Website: walmart
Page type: cart
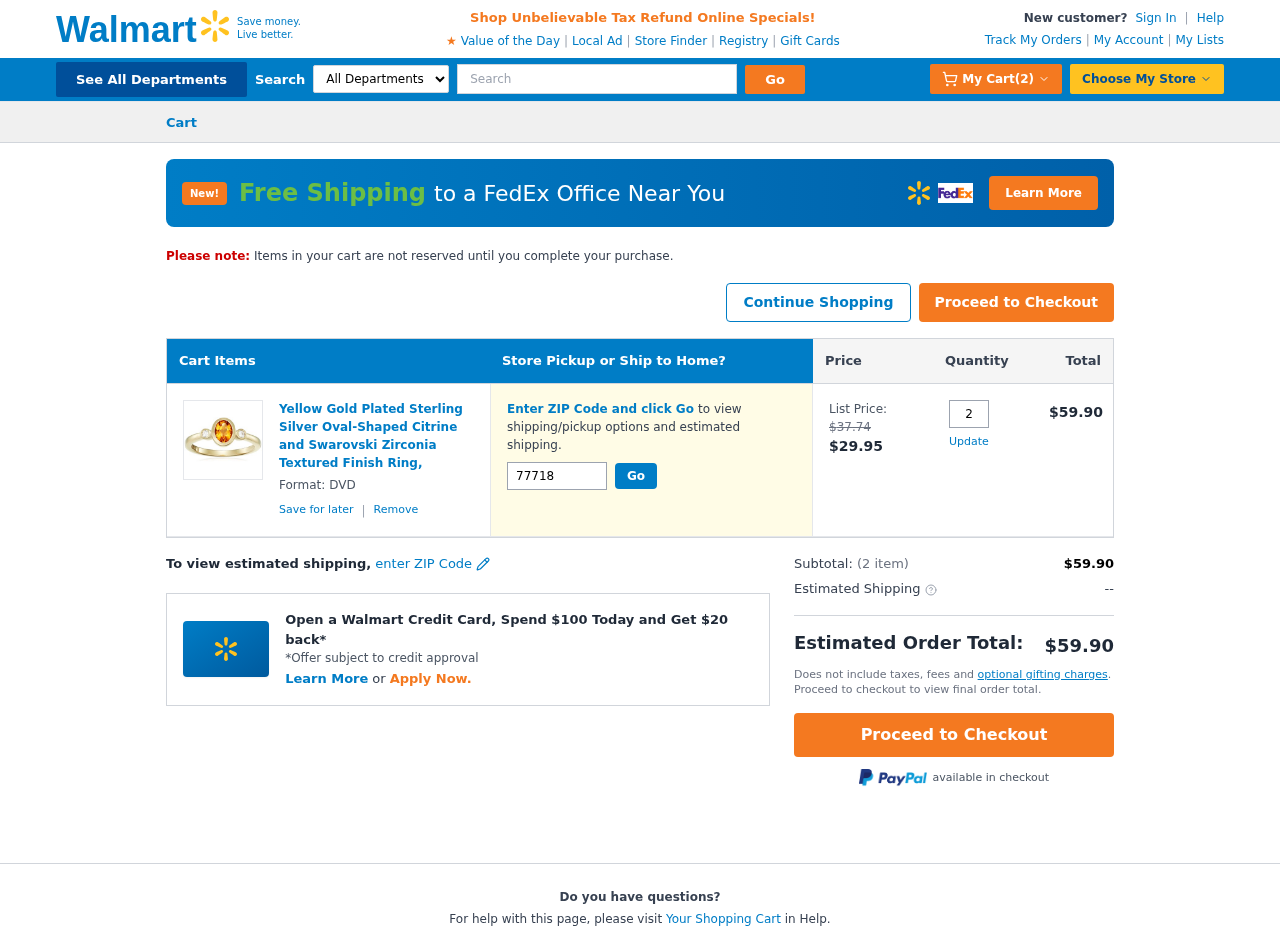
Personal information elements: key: PII_POSTCODE
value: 77718
Product elements: key: PRODUCT1_NAME
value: Yellow Gold Plated Sterling Silver Oval-Shaped Citrine and Swarovski Zirconia Textured Finish Ring,
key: PRODUCT1_PRICE
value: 29.95
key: PRODUCT1_QUANTITY
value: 2
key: PRODUCT1_ORIGINAL_PRICE
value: $37.74
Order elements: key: ORDER_NUM_ITEMS
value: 2
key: ORDER_SUBTOTAL
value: $59.90
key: ORDER_TOTAL
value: $59.90
Search elements: key: HEADER_SEARCH
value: Search